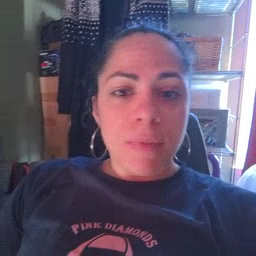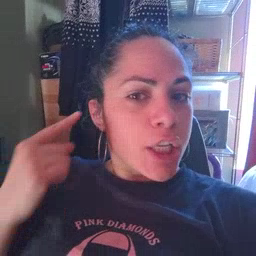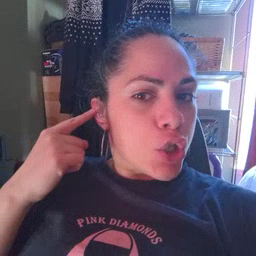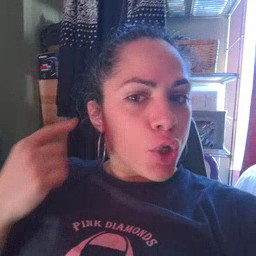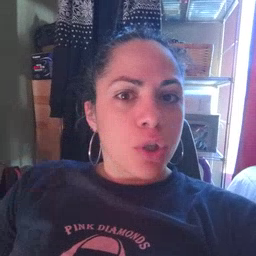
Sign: ear